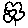
Label: flower